Field crop: maize
Growth stage: 1
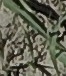
Species: sorghum